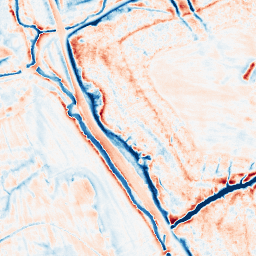
Category: edge_preserving
Decomposition family: anisotropic_diffusion
Decomposition parameters: iterations: 50
kappa: 50
gamma: 0.15
Upsampling method: quartic
Upsampling parameters: scale: 2
Upsampling scale: 2